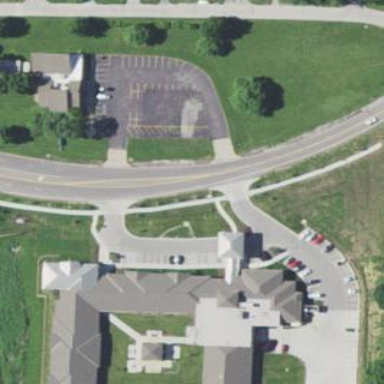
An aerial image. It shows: Healthcare facility identified as hospital.